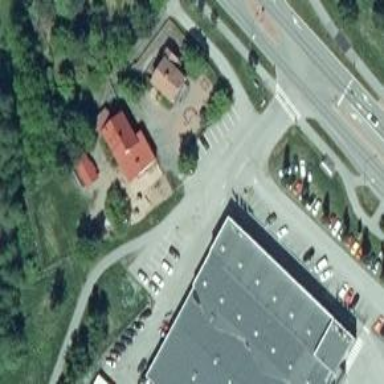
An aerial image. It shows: Kindergarten surrounded by fence.